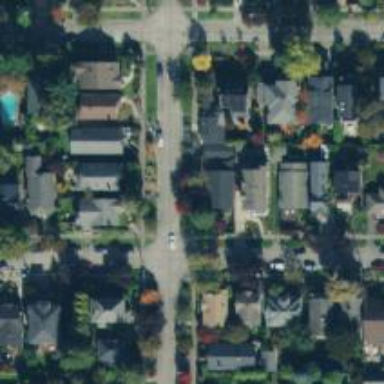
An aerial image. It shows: Residential road with separate sidewalk.